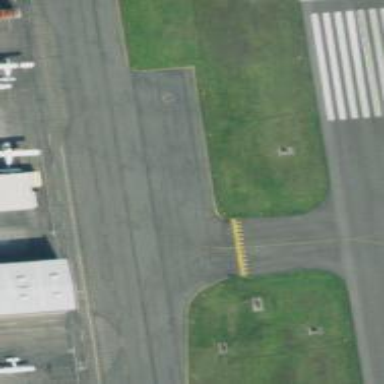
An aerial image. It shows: Image of taxiway at airport.